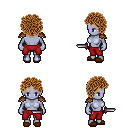
a pixel art fantasy rpg character, female body template, dark elf, purple skin, leather shoulder armor, red pants, brown curly afro hairstyle, brown slippers, dagger, four views (front, back, left, right), 2x2 character sprite sheet, small pixel art, hard edges, no anti-aliasing